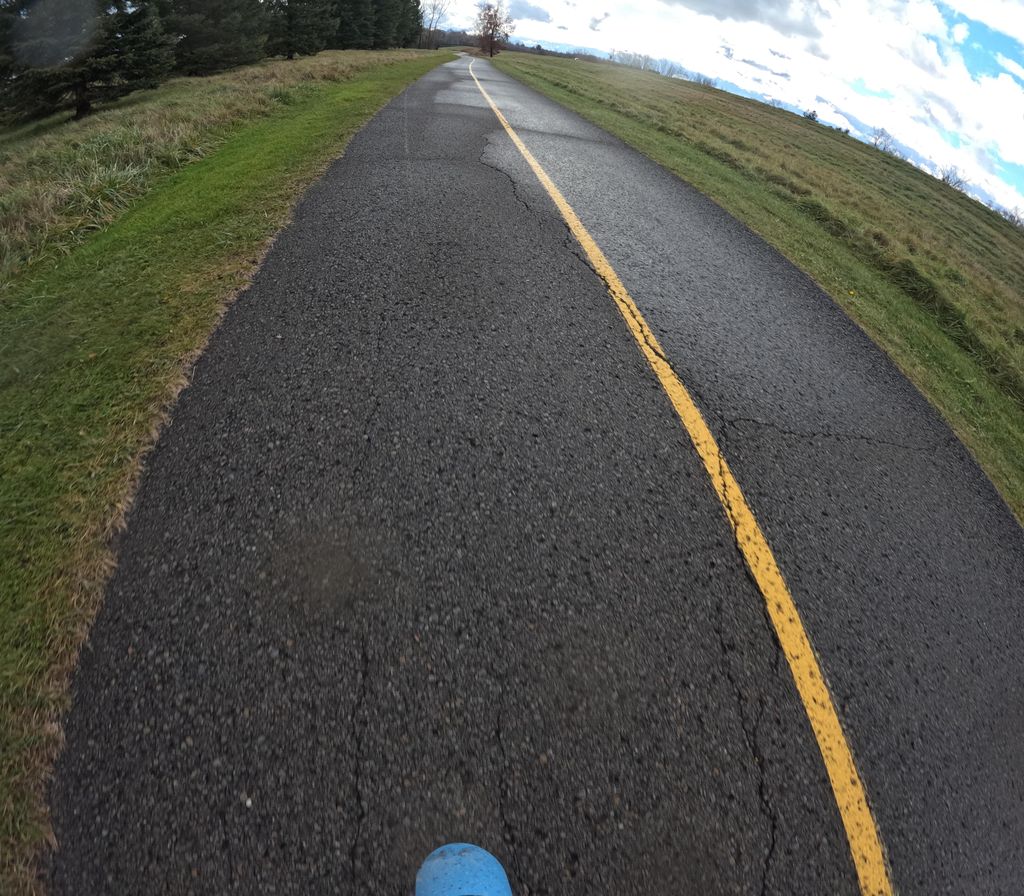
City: ottawa-gatineau